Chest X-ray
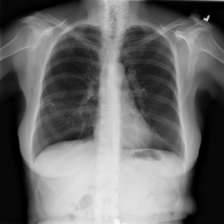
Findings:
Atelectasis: negative
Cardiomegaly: negative
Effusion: negative
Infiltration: negative
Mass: negative
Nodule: negative
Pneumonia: negative
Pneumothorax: negative
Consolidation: negative
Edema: negative
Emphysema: negative
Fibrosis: negative
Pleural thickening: negative
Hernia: negative